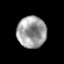
Tissue: prostate
Cell type: T cells
Senescence score: 0.2962
Nuclear area (px): 896
Mean DAPI intensity: 157.14